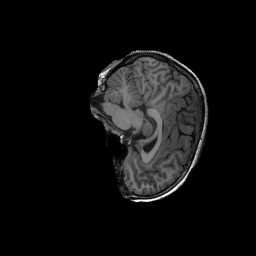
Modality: T1w
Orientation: sagittal
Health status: ill
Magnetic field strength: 3 T